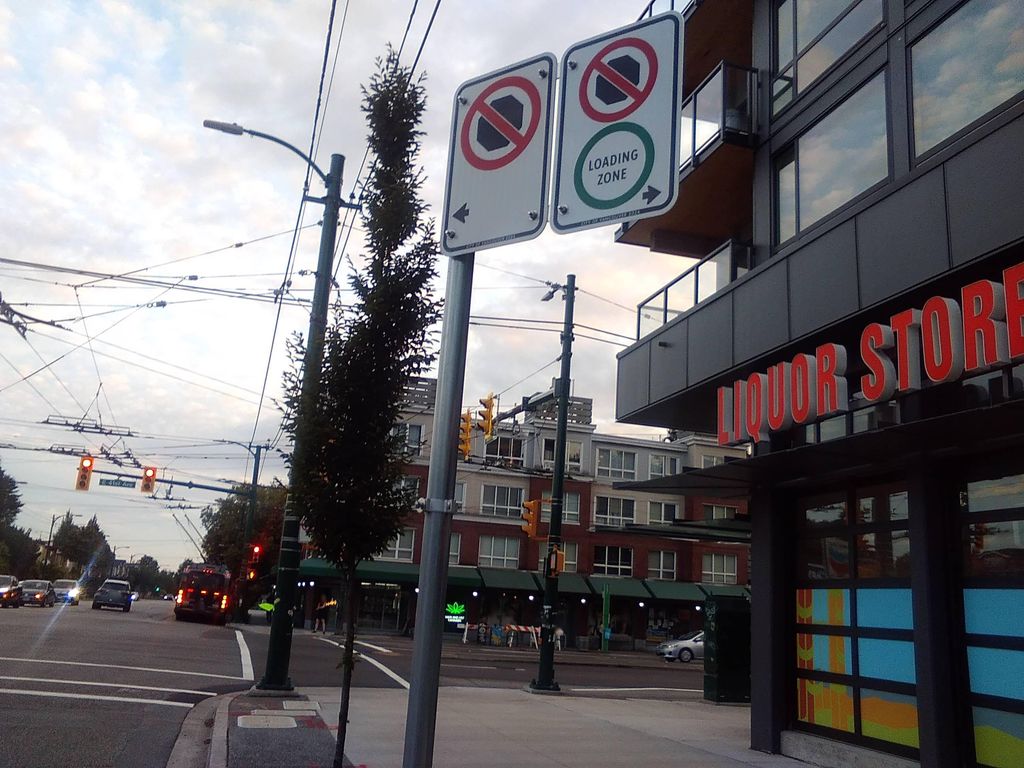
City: vancouver